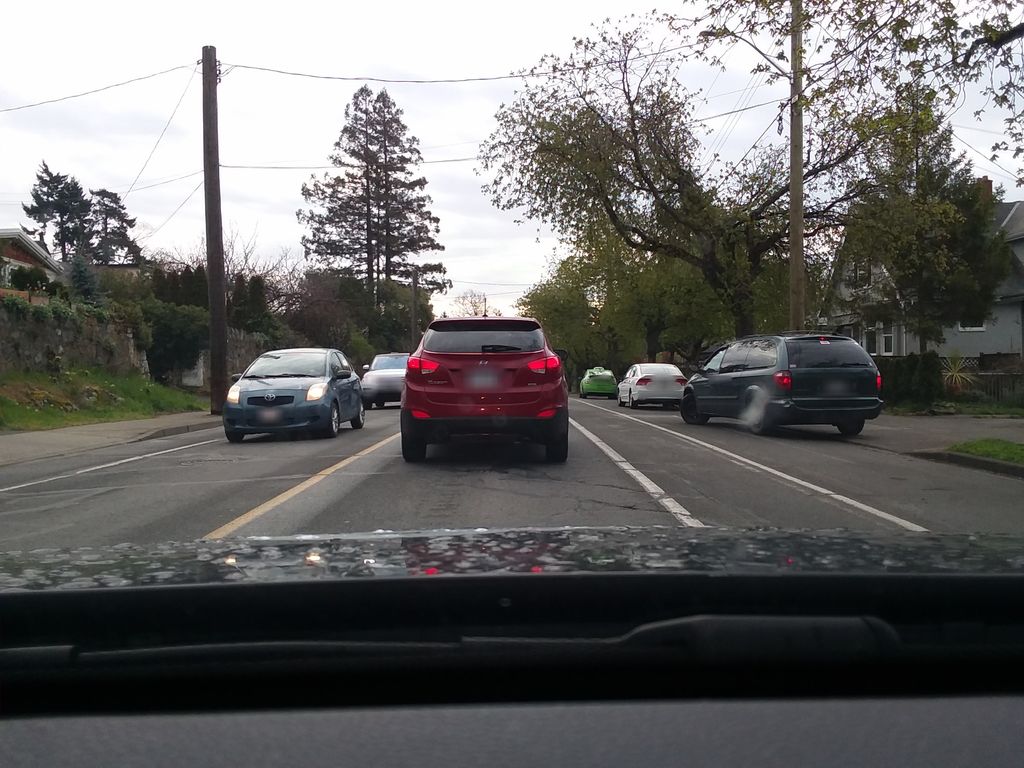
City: victoria